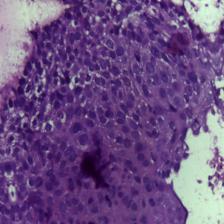
Diagnosis: OSCC